Interaction volume radius: 5 \u00c5
Interaction volume height: 30 \u00c5
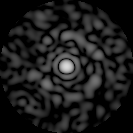
Disorder parameter: 0.8264